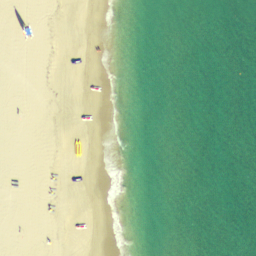
Label: beach